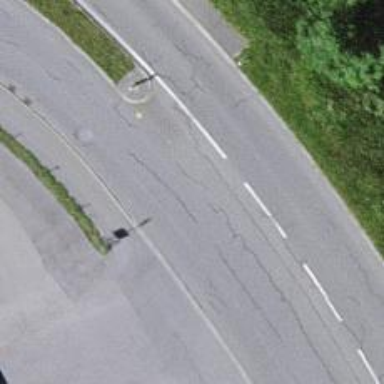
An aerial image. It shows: Bus stop with stop position for public transport.